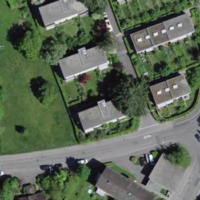
EUNIS habitat code: 55
Species observed at this site:
Sambucus nigra
Astrantia major
Geranium sanguineum